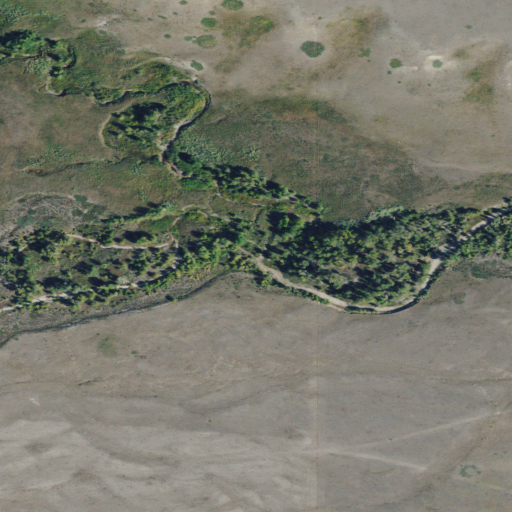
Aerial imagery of valley in Montana named Gansman Coulee containing shrub, grassland, and woody wetlands